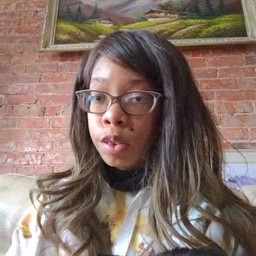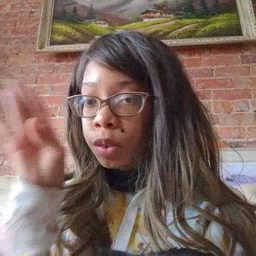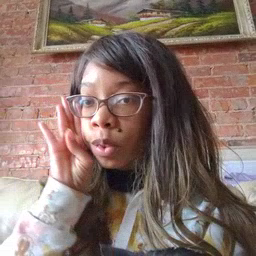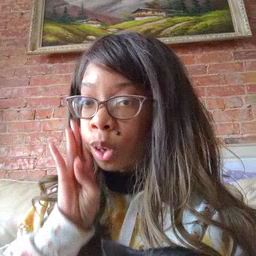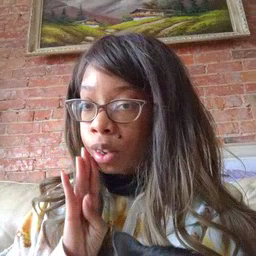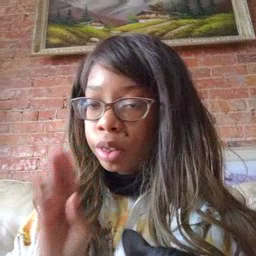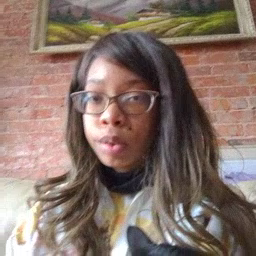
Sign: brown